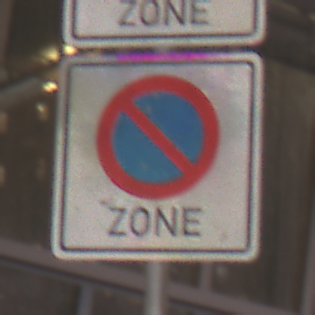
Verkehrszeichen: BeginnEingeschraenktesHalteverbotZone
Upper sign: BeginnZone30
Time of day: NotSpecified
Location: Indoor (Urban)
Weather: NotSpecified
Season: NotSpecified
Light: Artificial